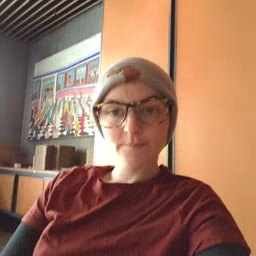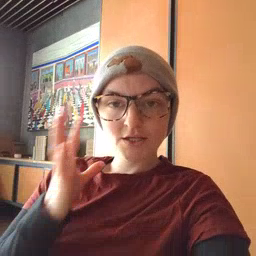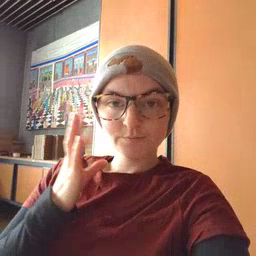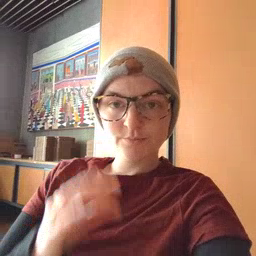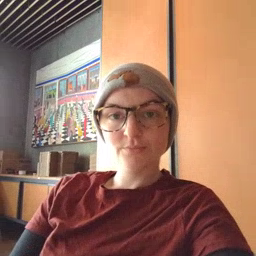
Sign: kitty